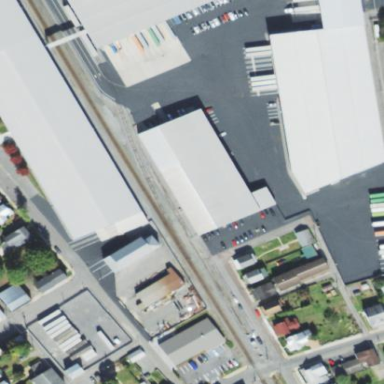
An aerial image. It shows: Warehouse building.